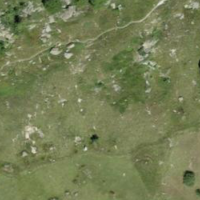
EUNIS habitat code: 23
Species observed at this site:
Marmota marmota
Vaccinium myrtillus